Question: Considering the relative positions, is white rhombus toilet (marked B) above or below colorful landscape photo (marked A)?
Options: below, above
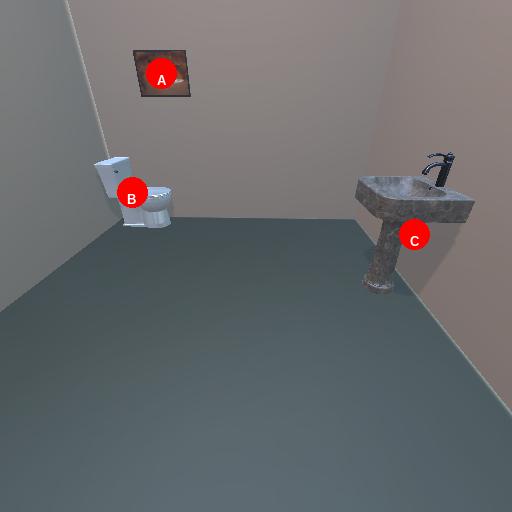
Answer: below